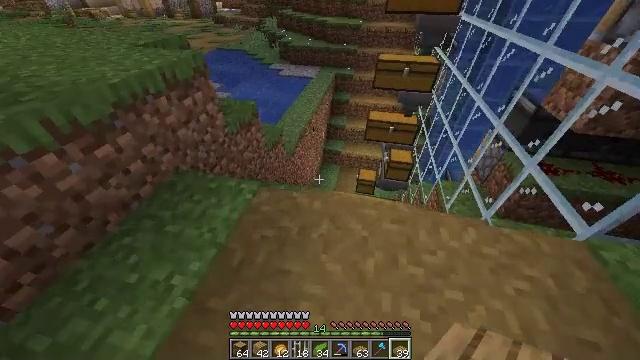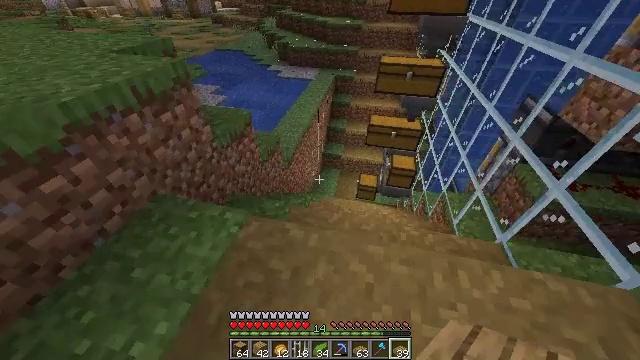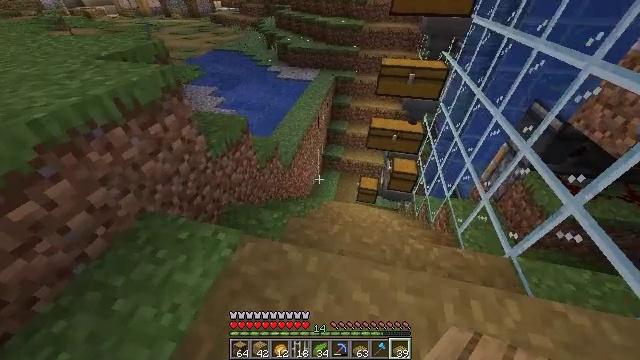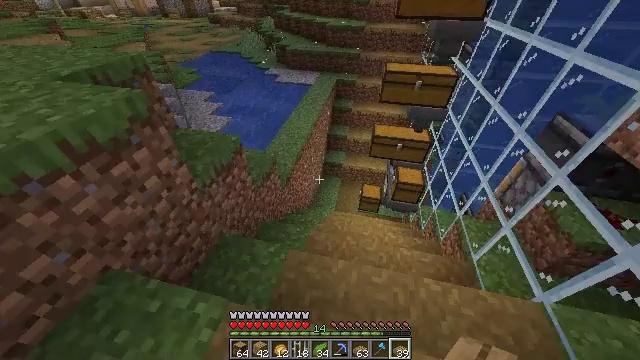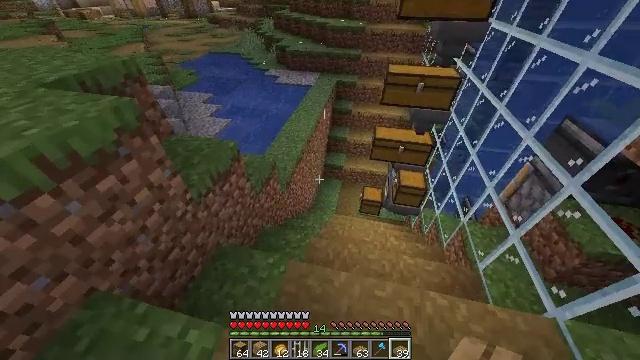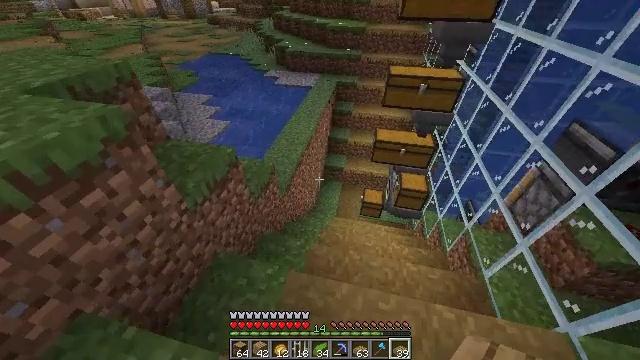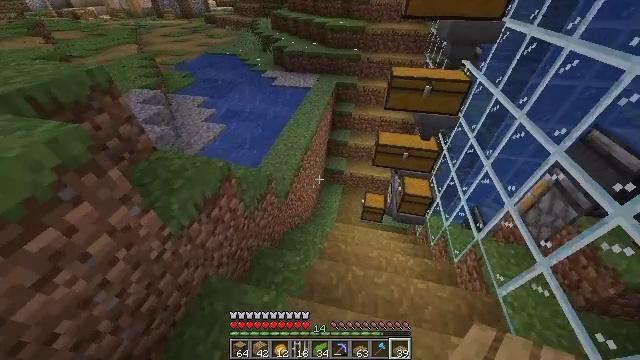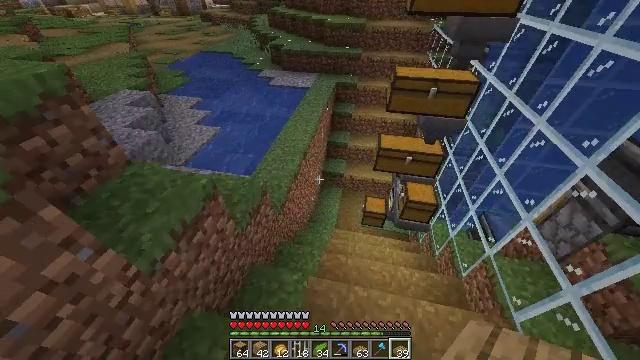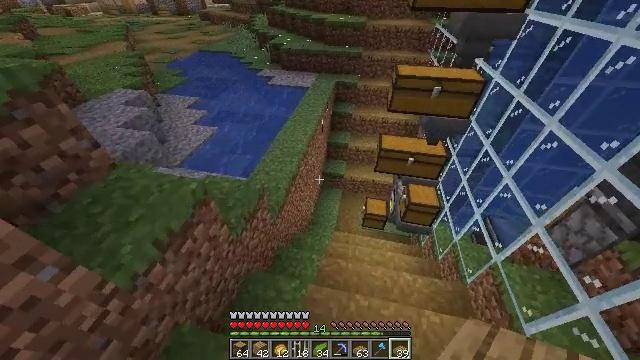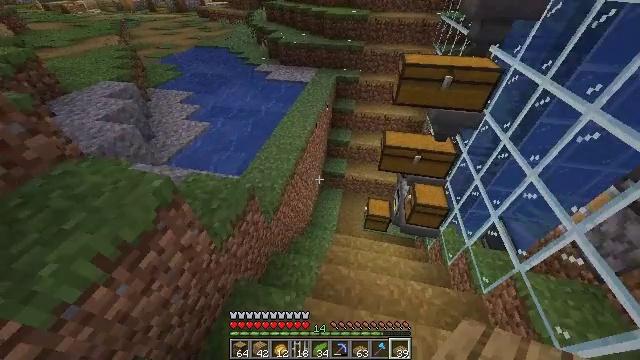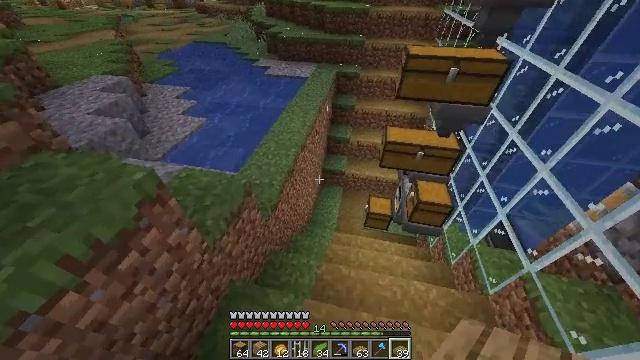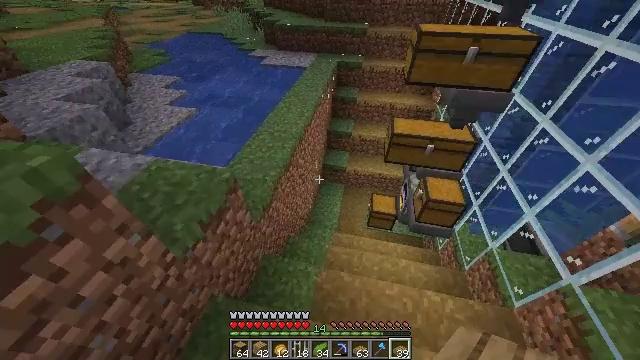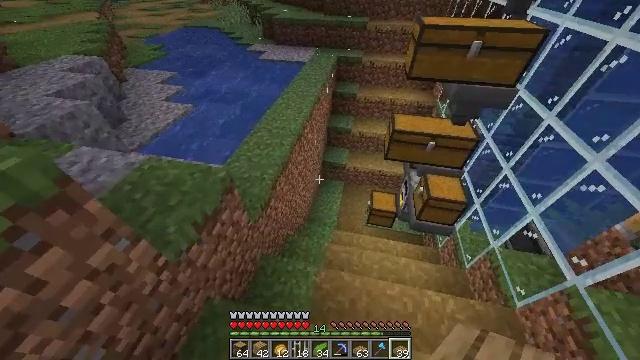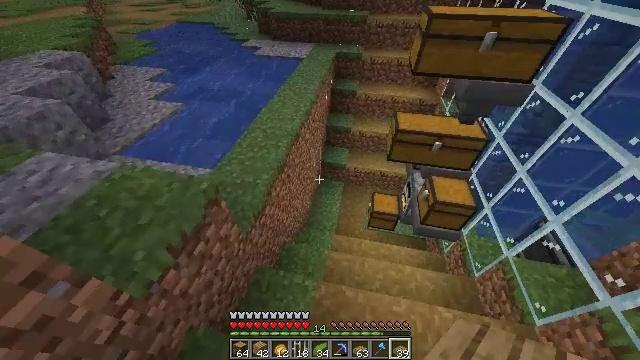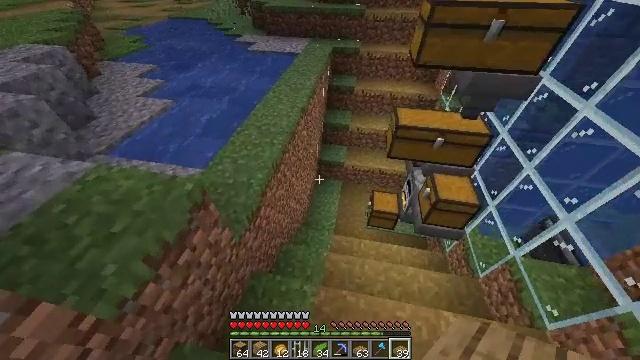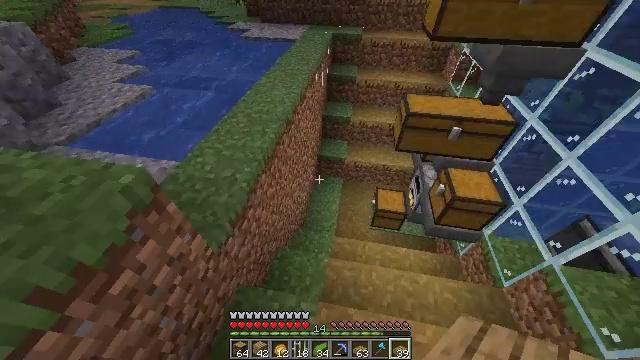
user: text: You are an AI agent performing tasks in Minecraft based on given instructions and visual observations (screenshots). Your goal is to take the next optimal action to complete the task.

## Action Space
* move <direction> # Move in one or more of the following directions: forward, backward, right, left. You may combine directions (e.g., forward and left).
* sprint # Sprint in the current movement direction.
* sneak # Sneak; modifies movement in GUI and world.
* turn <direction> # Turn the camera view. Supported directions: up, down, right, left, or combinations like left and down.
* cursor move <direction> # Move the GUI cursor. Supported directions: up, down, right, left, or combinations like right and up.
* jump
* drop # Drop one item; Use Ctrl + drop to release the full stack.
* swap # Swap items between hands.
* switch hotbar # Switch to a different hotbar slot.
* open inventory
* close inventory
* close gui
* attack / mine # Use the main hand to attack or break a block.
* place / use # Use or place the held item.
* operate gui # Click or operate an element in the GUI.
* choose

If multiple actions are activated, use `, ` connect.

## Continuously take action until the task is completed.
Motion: motion action
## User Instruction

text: Use a furnace to craft dried kelp.
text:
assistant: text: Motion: move forward
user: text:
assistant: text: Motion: move forward
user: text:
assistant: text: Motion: move forward, sprint
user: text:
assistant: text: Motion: move forward, sprint
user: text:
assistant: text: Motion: move forward, sprint
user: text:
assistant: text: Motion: move forward, sprint
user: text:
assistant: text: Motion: move forward
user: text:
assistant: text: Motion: move forward, sprint
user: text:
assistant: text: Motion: move forward, sprint
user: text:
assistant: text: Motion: move forward, sprint
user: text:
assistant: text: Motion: move forward, sprint
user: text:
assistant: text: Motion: move forward, sprint, turn down
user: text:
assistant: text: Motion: move forward
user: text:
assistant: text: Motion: move forward, sprint
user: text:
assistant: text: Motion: move forward, sprint
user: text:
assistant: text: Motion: move forward, sprint
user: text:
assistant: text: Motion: move forward, sprint
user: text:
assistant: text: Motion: move forward, sprint, turn right
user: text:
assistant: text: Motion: move forward, turn right
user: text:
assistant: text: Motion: move forward, turn right
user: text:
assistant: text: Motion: move forward, turn right
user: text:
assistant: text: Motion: move forward
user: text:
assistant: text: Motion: move forward, turn right
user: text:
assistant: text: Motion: move forward, turn right
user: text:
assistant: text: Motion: move forward, turn right
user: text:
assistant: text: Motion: move forward, turn right
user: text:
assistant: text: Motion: move forward
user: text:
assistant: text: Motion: move forward and move left, turn right
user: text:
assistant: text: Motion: move forward and move left, turn right and up
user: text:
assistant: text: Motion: move forward and move left, turn right and up